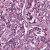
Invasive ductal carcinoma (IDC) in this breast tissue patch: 1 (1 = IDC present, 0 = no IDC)